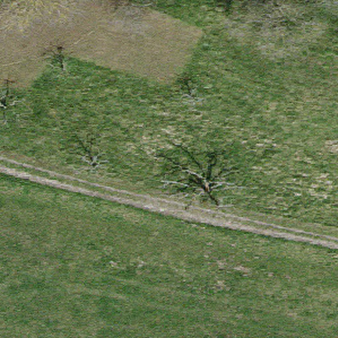
Label: other